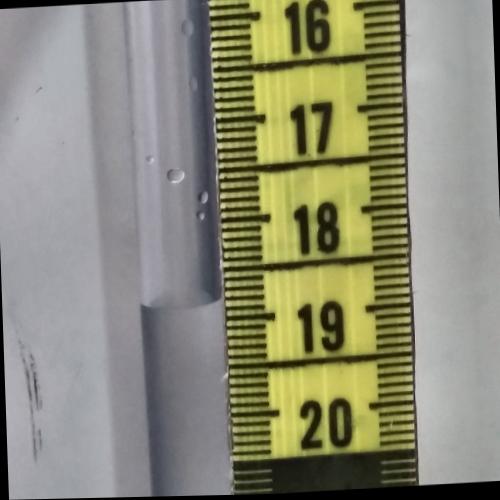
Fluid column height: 18.8 cm